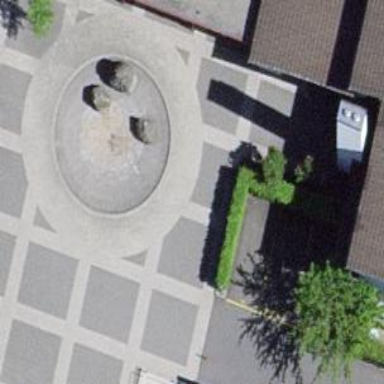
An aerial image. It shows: Fountain that is actually water well.